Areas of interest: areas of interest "San Xiang Wealth Plaza"
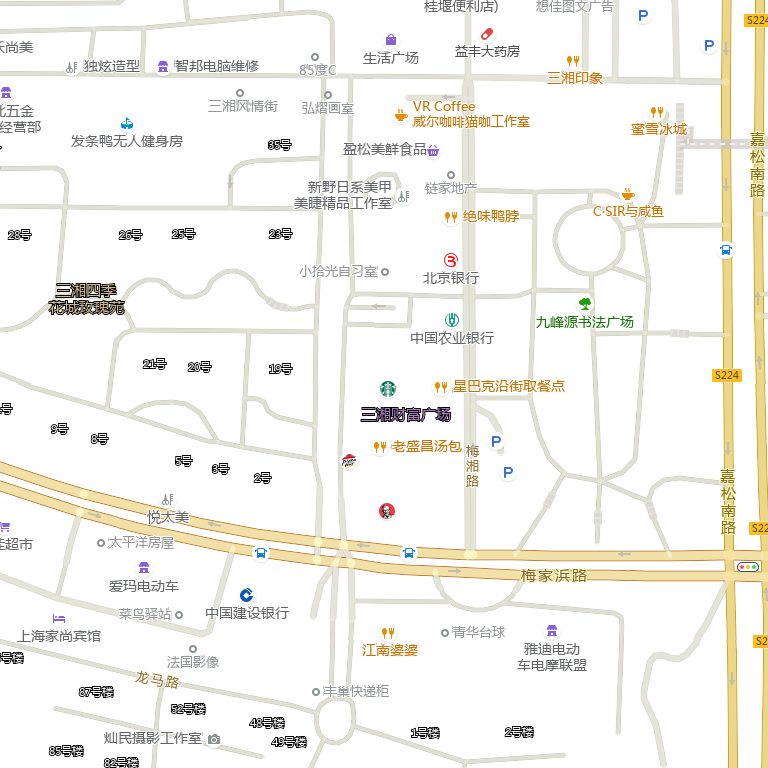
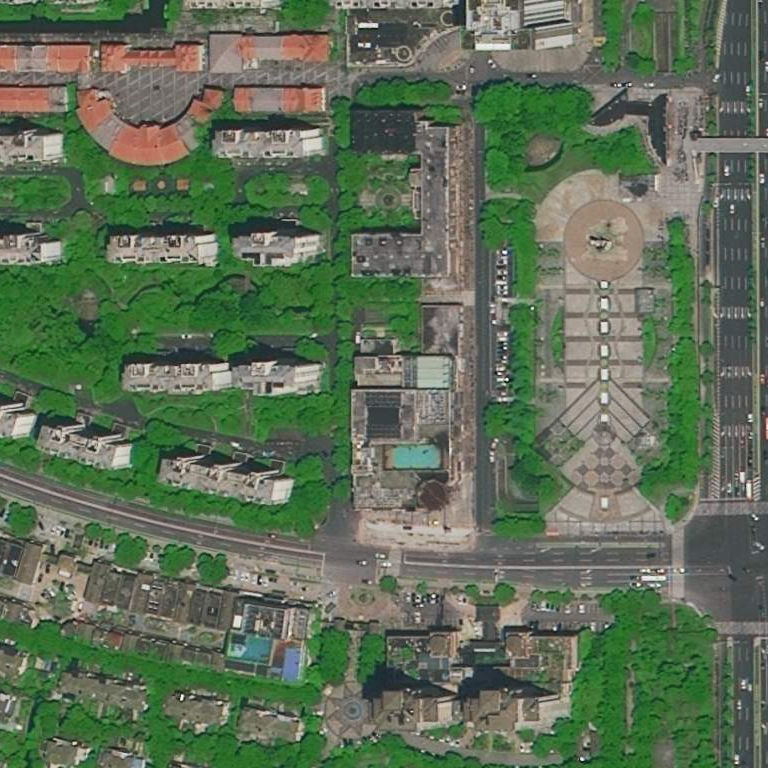